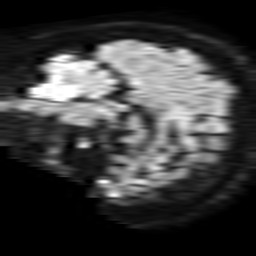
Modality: TRACE
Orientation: sagittal
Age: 55
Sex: female
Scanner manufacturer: philips
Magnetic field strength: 1.5 T
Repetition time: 3.398 s
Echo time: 0.06922 s